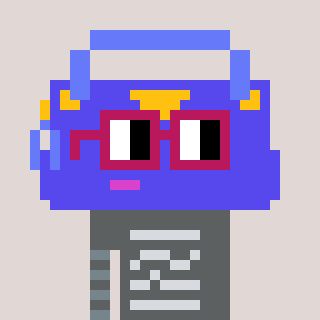
a pixel art character with square dark red glasses, a bag-shaped head and a cold-colored body on a warm background